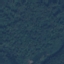
Land use / land cover: Forest